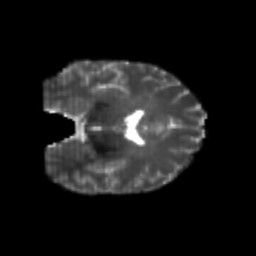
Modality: T2w
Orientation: coronal
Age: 24
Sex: female
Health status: healthy
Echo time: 0.074 s